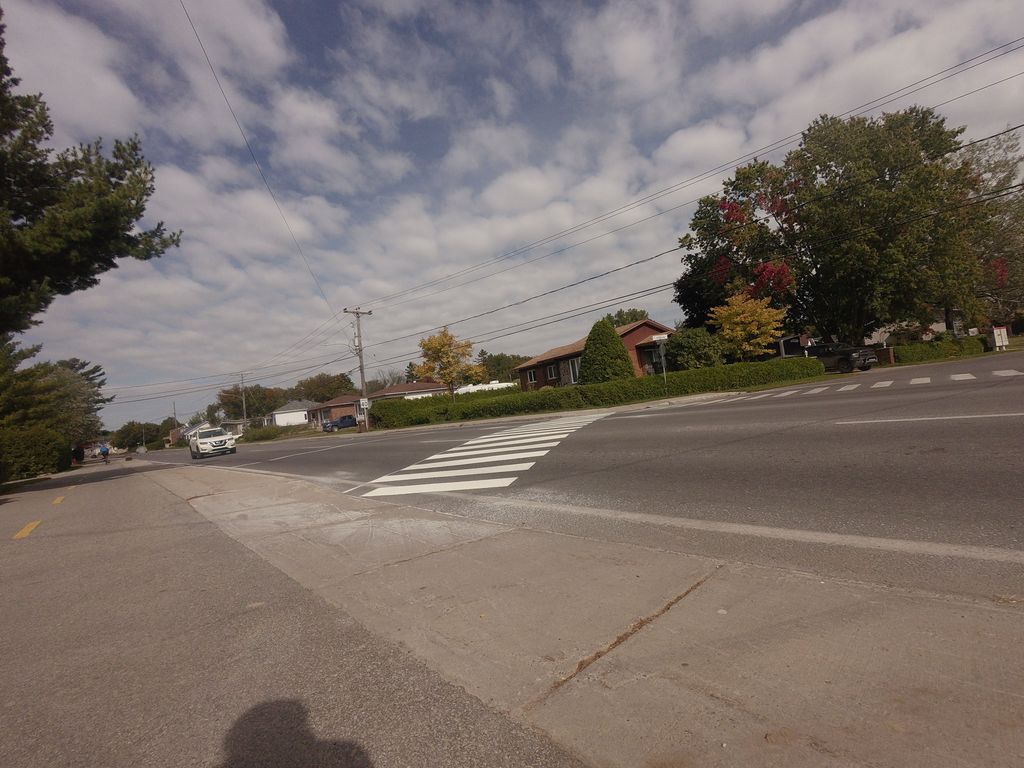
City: montreal